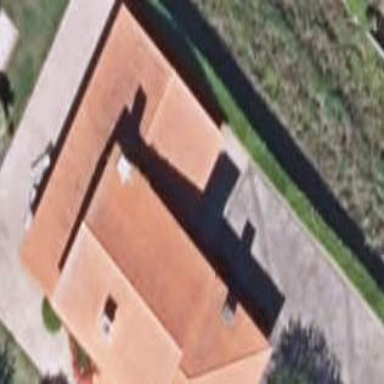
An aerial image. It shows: Simple and straightforward house.